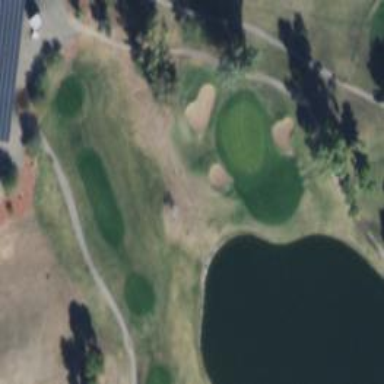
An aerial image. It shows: Golf hole.